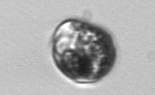
Label: Proterythropsis